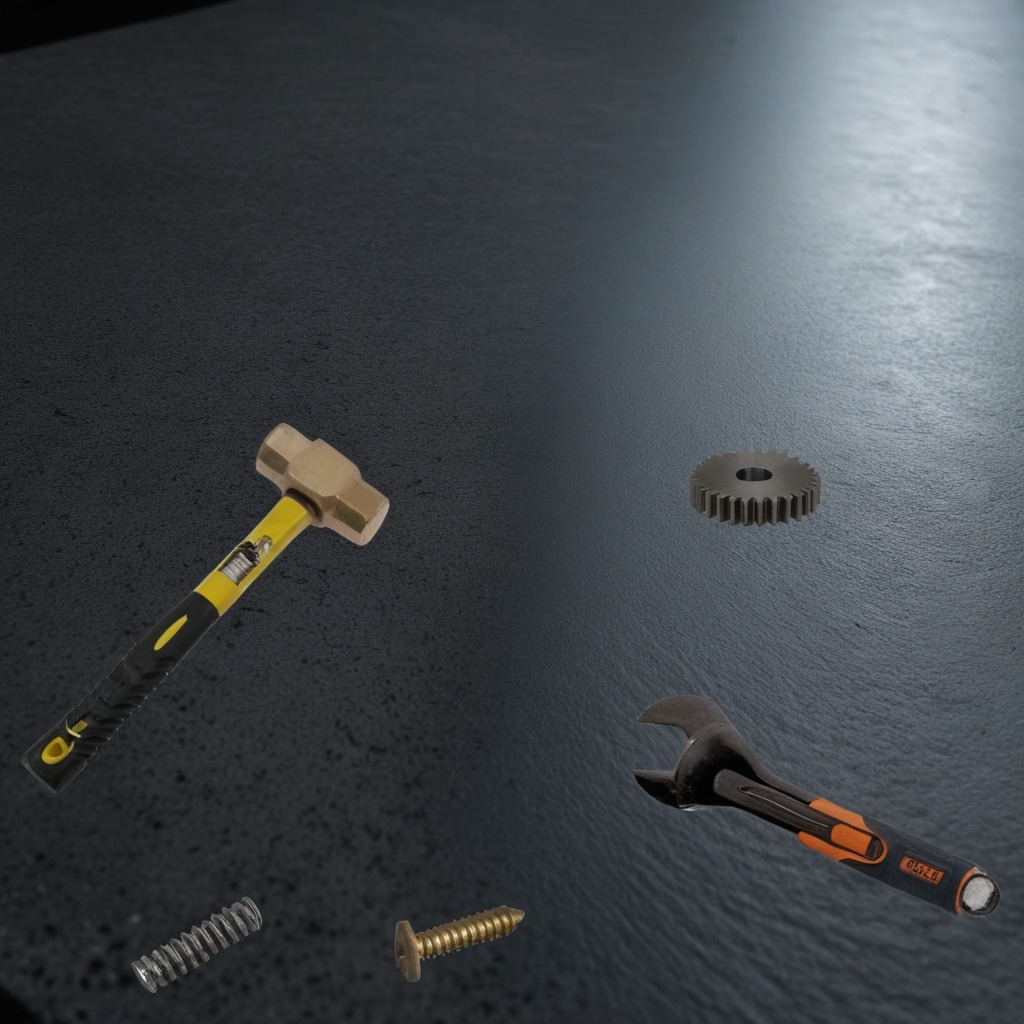
A gear with teeth, a hammer, a metal machine screw, a coiled metal spring, and a wrench are lying on the clean granite table inside a workshop at night.